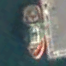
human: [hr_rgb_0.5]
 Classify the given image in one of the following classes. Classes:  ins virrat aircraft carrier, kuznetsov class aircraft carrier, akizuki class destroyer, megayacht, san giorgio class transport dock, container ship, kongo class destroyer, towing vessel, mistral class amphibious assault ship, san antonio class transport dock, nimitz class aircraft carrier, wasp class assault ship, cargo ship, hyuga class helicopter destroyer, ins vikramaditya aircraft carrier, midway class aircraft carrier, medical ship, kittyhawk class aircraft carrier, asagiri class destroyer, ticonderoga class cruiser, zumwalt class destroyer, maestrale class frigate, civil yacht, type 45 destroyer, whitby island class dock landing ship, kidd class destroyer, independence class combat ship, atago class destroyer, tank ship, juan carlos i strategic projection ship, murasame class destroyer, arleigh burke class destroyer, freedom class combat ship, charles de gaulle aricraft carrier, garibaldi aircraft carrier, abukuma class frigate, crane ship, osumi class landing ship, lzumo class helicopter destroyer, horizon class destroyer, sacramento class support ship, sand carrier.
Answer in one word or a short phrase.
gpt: Towing vessel